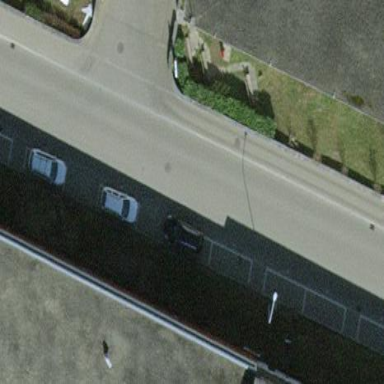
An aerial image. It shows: Parking lane area.